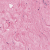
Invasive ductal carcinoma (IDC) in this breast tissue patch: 0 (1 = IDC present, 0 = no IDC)